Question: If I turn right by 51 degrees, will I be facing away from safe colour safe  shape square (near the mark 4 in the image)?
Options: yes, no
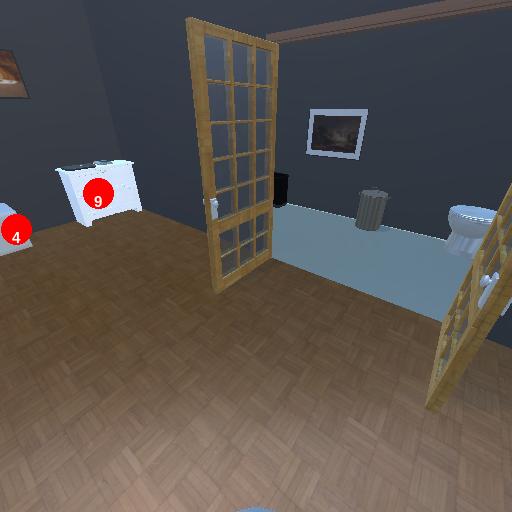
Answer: yes